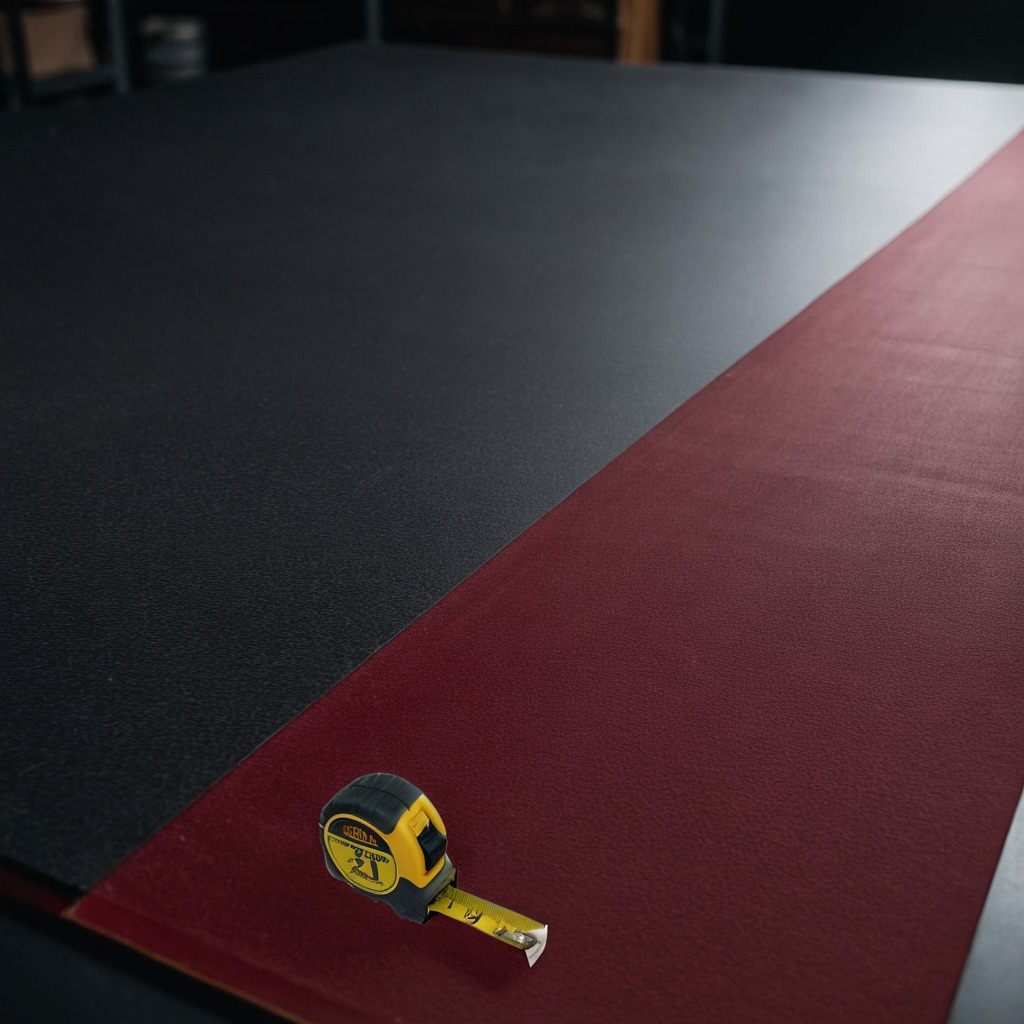
A measuring tape is lying on the clean granite tabletop.